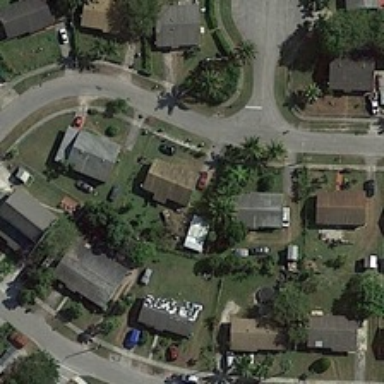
Many buildings and green trees are near a curved road .